Here is a 2-D grayscale rendering of raw rotating-machine vibration samples (signal-to-image). Diagnose the rotating machine from this image, choosing from: normal, misalignment, unbalance, looseness.
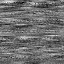
Answer: unbalance